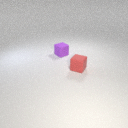
small red rubber cube to the right of small purple rubber cube